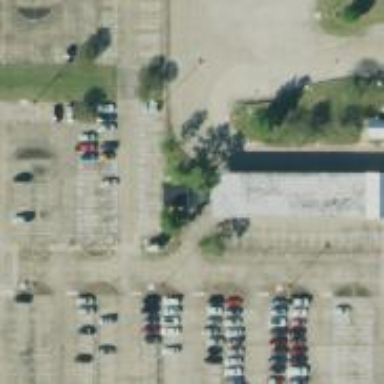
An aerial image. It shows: Parking space.